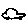
Label: car